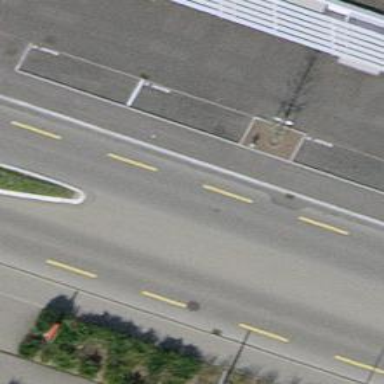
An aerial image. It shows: Tertiary road with asphalt surface and separate cycle lane.